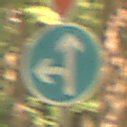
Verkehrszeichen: VorgeschriebeneFahrtrichtungGeradeausOderLinks
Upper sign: VorfahrtGewaehren
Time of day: Midday
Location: Outdoor (Nature)
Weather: PartlyCloudy
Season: NotSpecified
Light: Natural